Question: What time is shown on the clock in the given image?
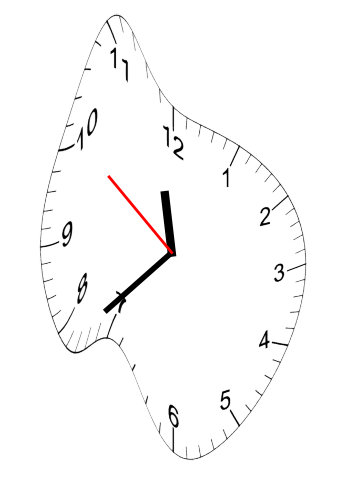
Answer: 11:37:51